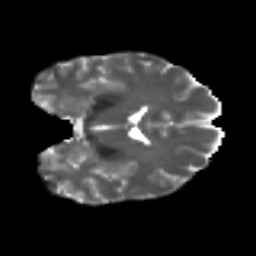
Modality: T2w
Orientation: coronal
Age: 43
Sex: female
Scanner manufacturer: ge
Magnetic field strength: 3 T
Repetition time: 7.8 s
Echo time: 0.0606 s